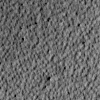
Atmospheric dust classification: not_dusty